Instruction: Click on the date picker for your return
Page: home
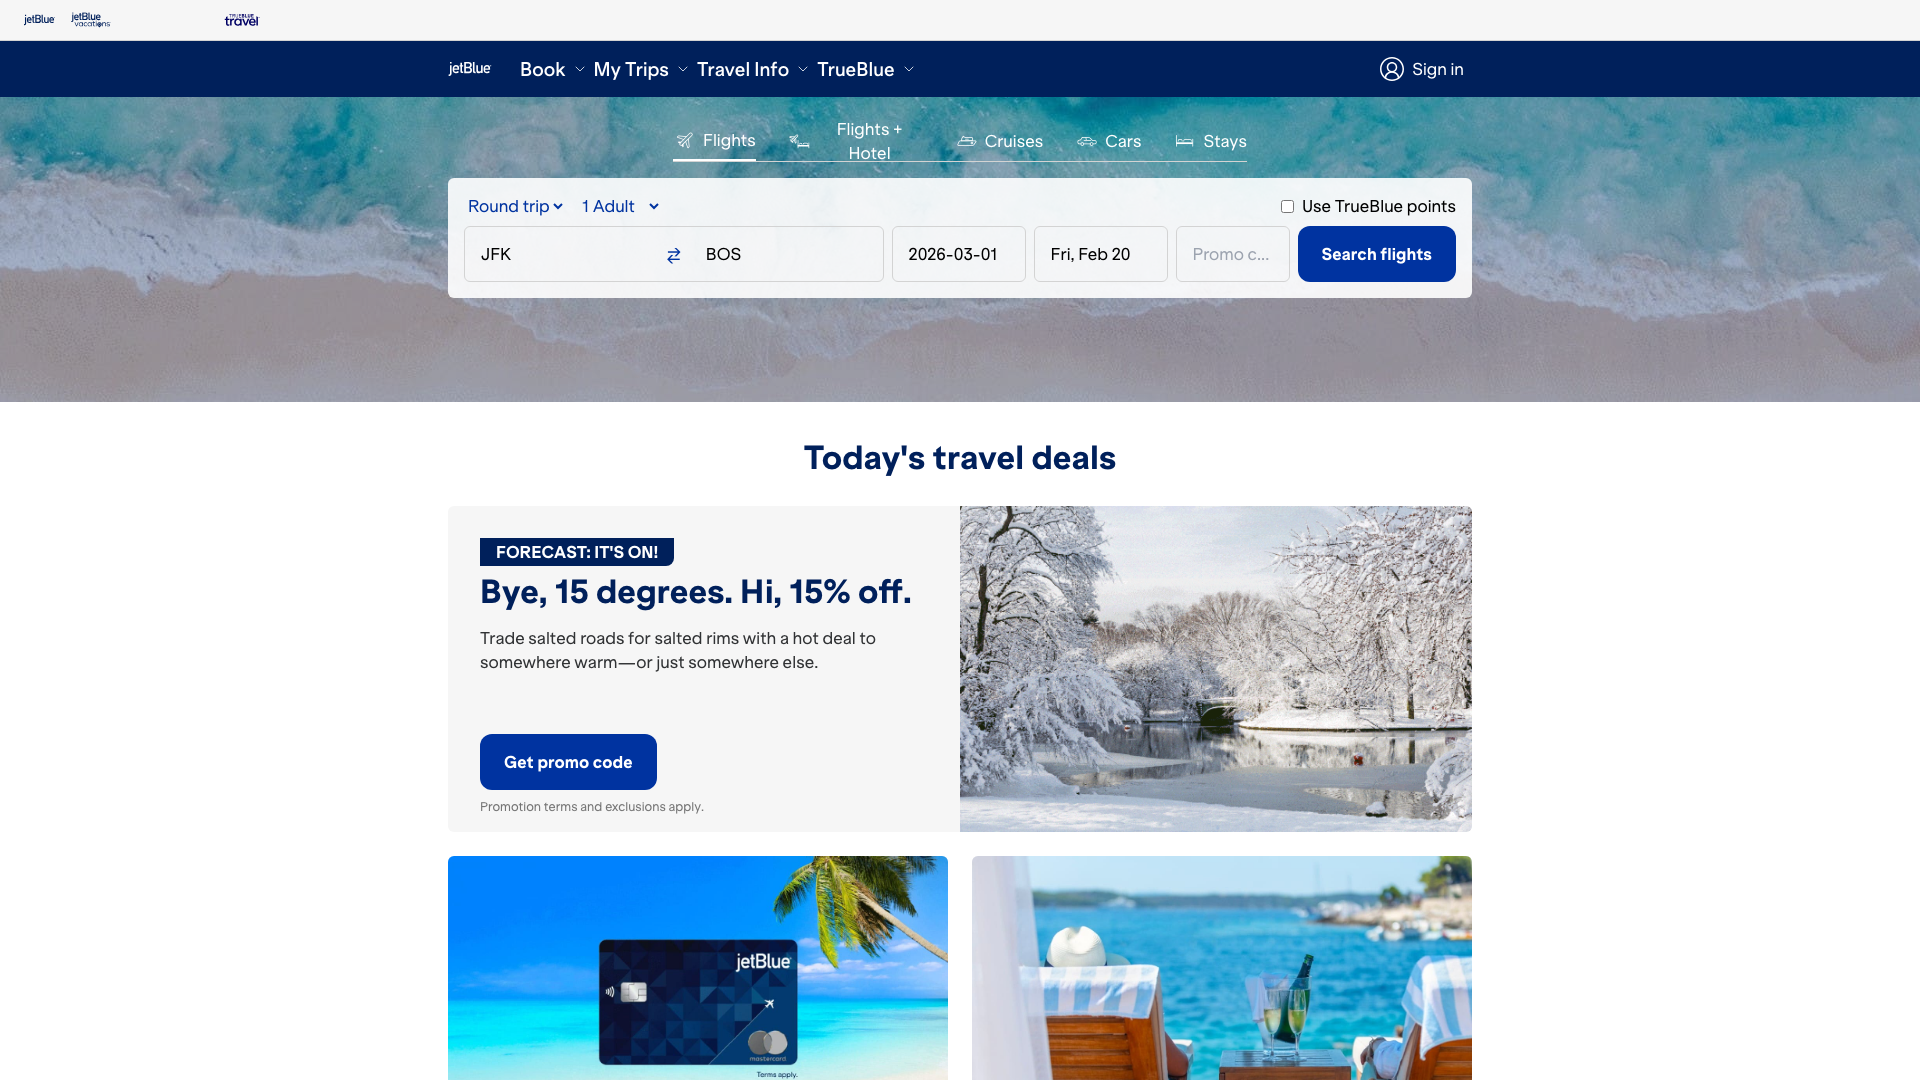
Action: click